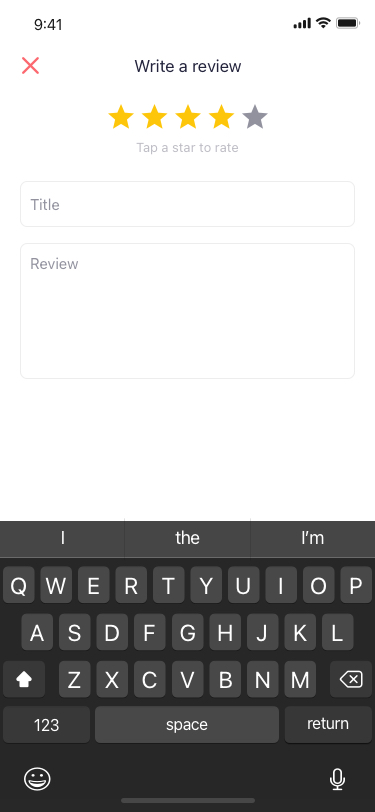
Text in this UI design:
Tap a star to rate